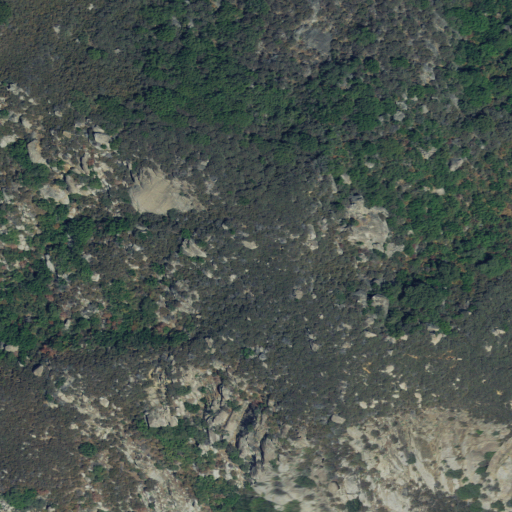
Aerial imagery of ridge(s) in California named Cactus Point containing grassland, shrub, and evergreen forest